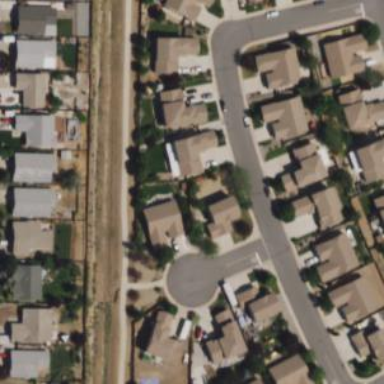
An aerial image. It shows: Residential road with separate asphalt sidewalk.